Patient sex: M
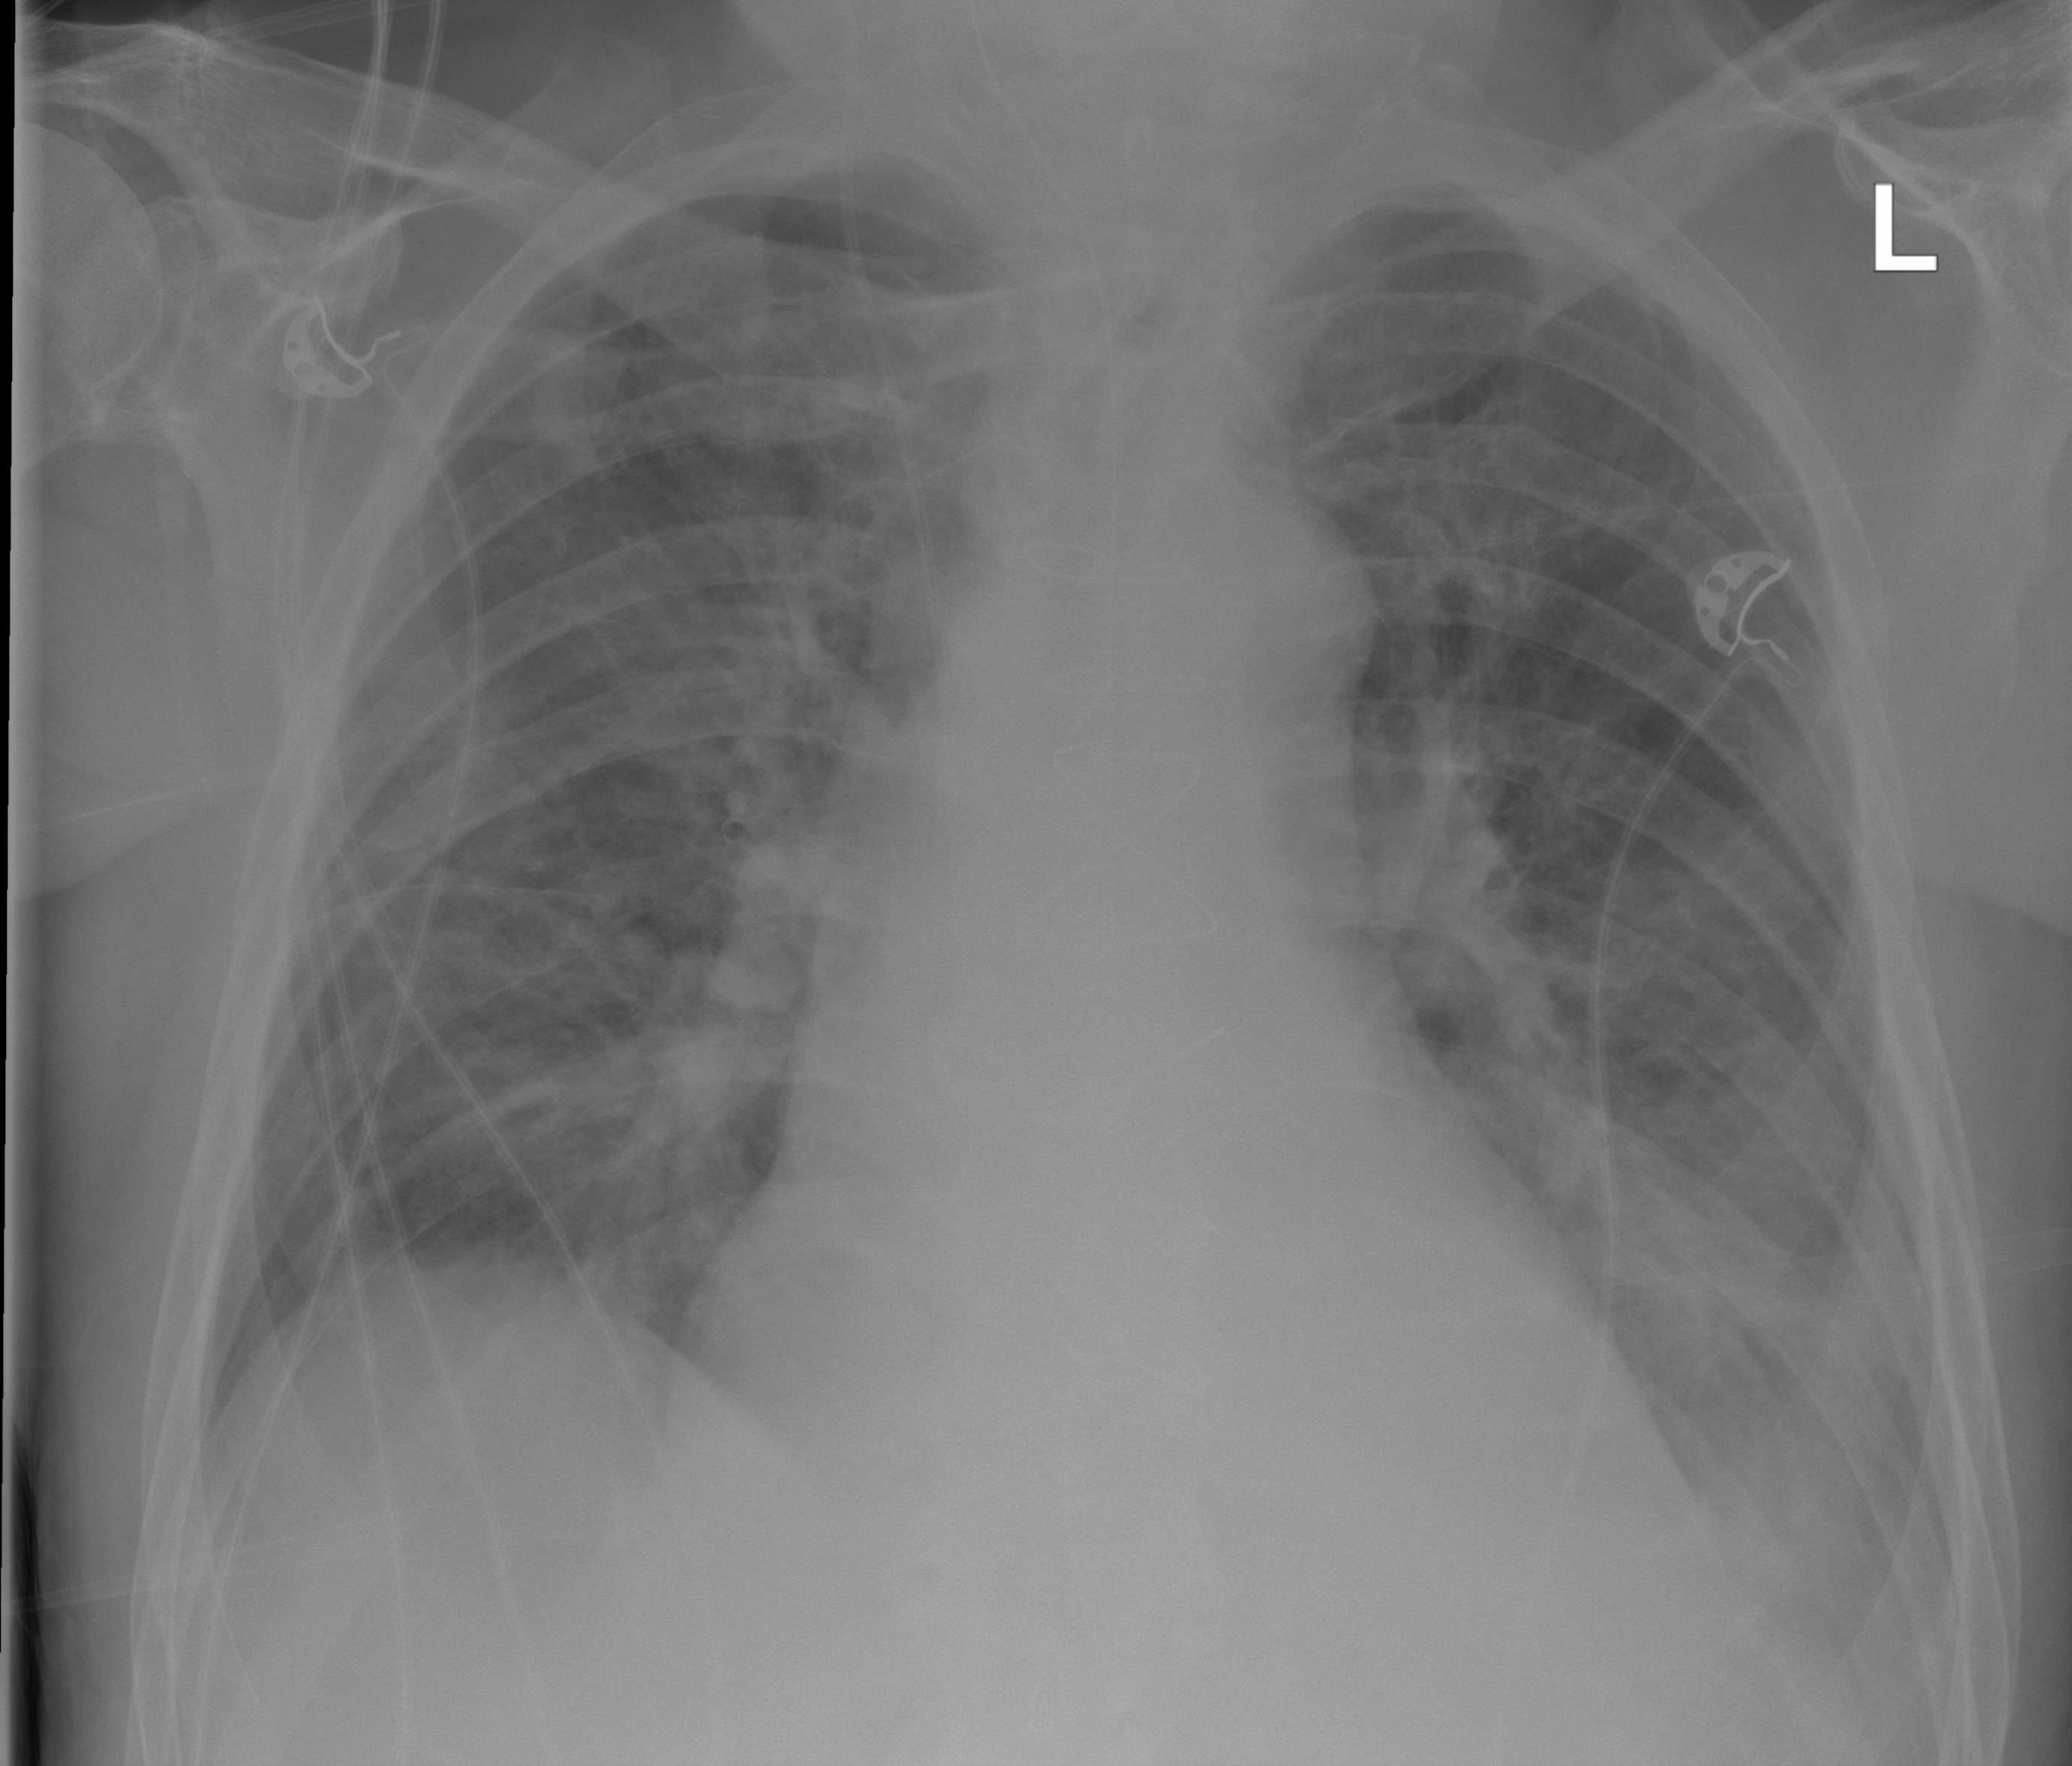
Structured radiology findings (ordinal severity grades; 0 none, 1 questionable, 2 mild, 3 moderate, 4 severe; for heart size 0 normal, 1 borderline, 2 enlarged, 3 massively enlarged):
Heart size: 2
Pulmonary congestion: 2
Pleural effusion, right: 0
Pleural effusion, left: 2
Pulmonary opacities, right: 2
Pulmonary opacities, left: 2
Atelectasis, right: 2
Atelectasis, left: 2